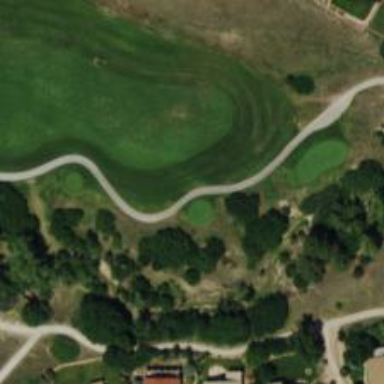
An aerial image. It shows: High-quality path for golf carts on grade 1 tracktype.